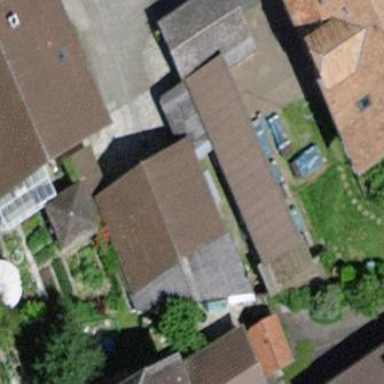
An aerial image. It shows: Garage building.